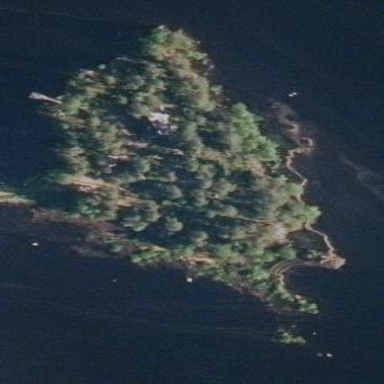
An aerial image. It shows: Image showing island.